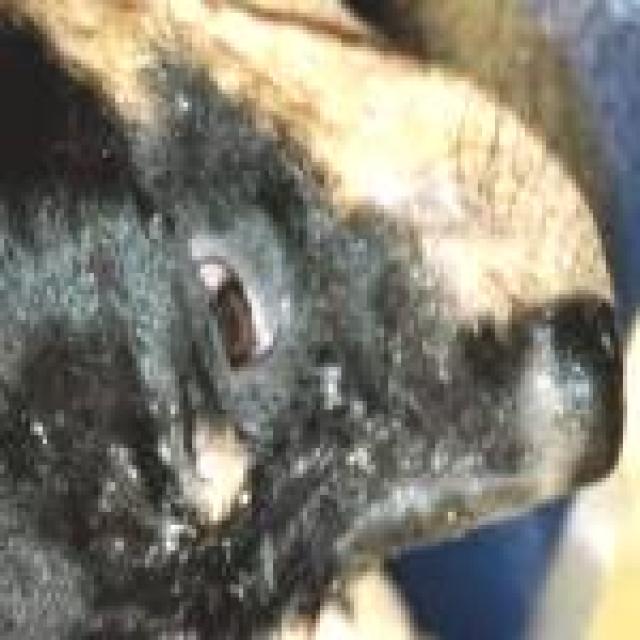
Canine fungal skin infection — characterized by alopecia, scaling, crusting, and circular lesions. Common agents include Malassezia and Candida species.